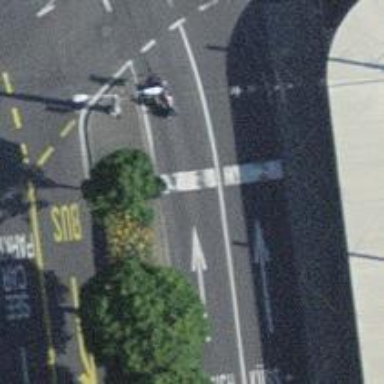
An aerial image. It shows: Bus stop for trolleybuses with designated stop position for public transport.